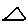
Label: triangle